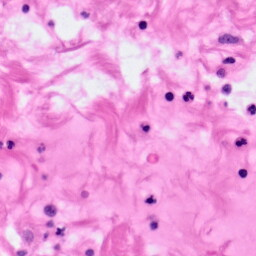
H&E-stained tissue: Pancreatic